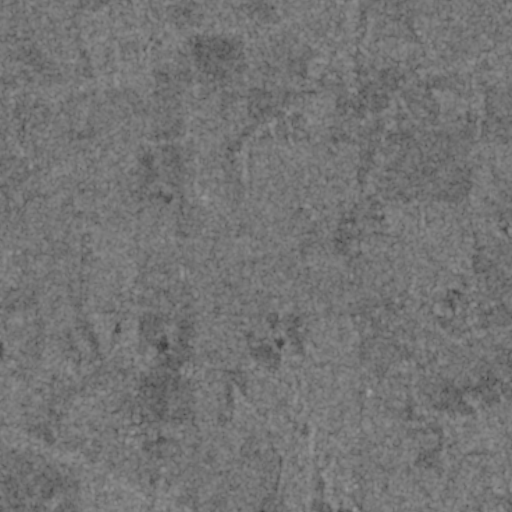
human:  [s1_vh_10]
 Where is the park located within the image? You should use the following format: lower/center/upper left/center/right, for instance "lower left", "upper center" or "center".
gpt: The park is located in the center right of the image.
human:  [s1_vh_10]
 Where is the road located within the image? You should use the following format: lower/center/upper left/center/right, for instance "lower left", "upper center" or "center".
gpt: There is no road in the image.

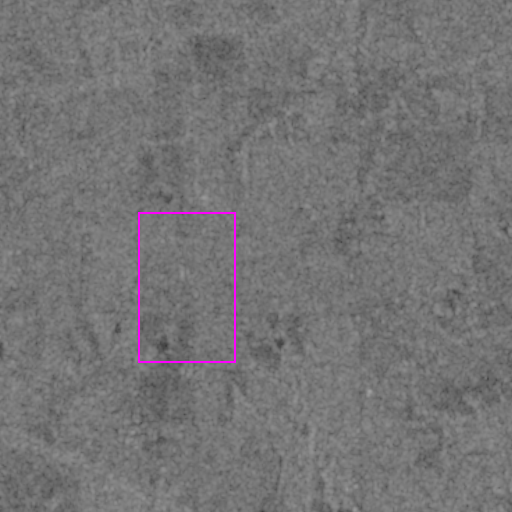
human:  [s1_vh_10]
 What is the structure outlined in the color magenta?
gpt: There is no magenta outline.
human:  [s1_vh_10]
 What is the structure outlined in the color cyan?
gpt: There is no structure outlined in cyan.